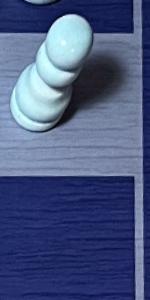
Label: Empty